Field crop: maize
Growth stage: 2
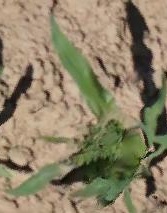
Species: maize